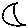
Label: moon